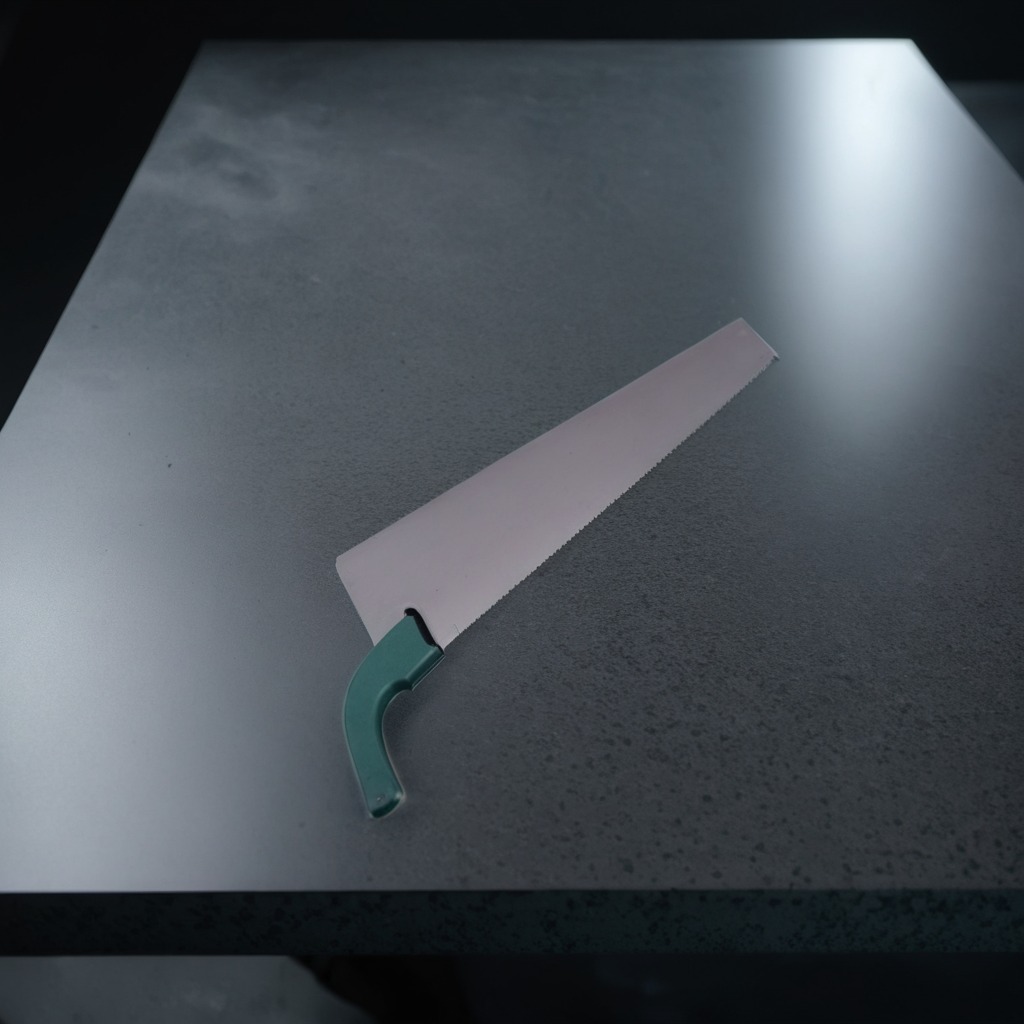
A metal saw lies on a clean granite table inside a workshop at night.